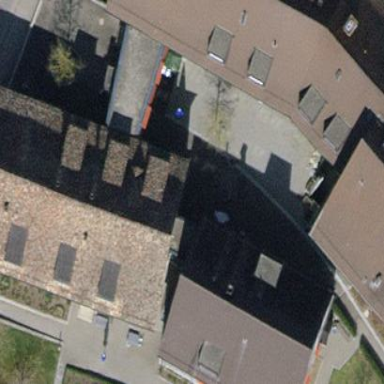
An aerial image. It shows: Building.